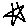
Label: star